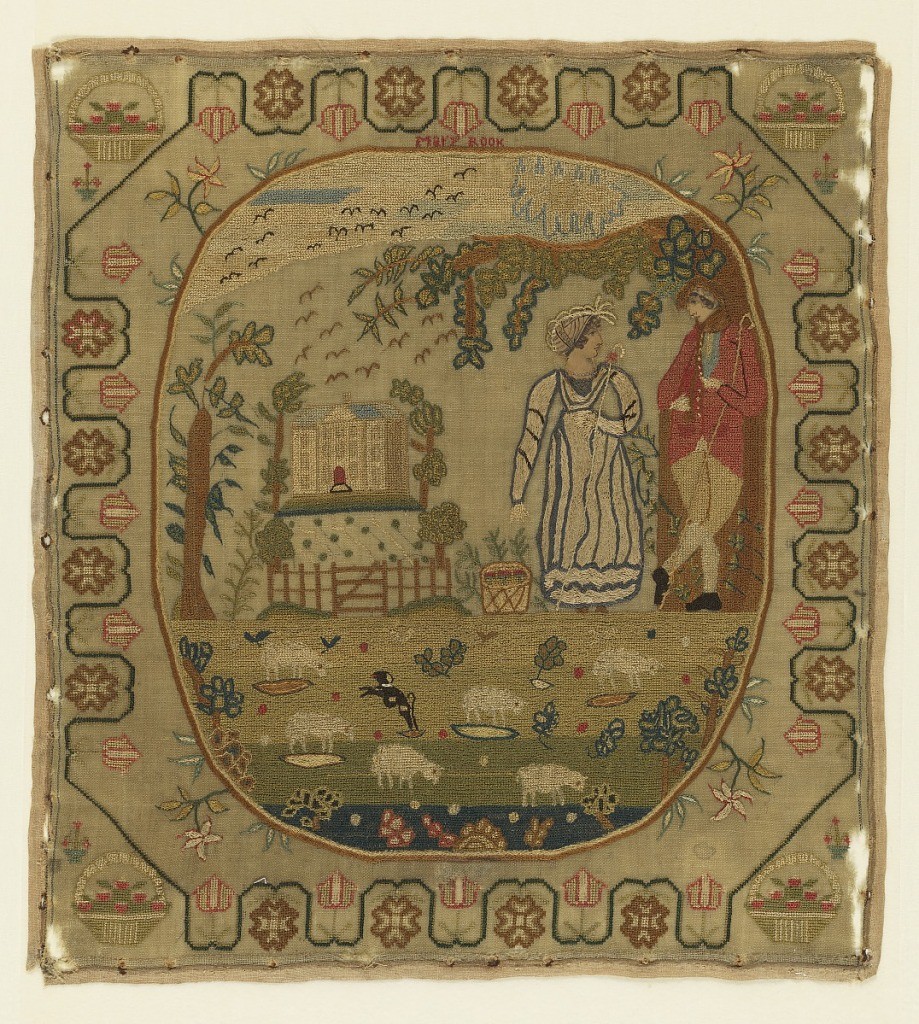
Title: Sampler
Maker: Mary Rook
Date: early 19th century
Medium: linen, silk, paper Technique: embroidery (for pattern only)
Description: Circular medallion in the center with pastoral scene (ivory sheep guarded by black dog on a green lawn; man in red and woman in white in front of a tree; and gate with a white house).  Surrounded by floral vines.  Baskets of flowers in each corner.